Question:
This test image shows how wildly different Safari positions text inside a box vs Firefox (Safari 5.0.5 and Firefox 5.0.1 for Mac OS X 10.6.7). Notice how the "S" for 'sans-serif' is butted up to the top of the box in Firefox and not Safari. The difference seem to vary depending on typeface used, where some are even consistently rendered.
I've read <URL>, but I think that's disproved by my example where sans-serif/helvetica in Firefox always aligns top in the box.
To me it looks like Safari gets it more right than Firefox, i.e. text is generally more around a middle line.
Is there a good way to get them more consistent? My target is only standards-compliant browsers.
- 'vertical-align'- <URL>
My test code: <URL>
'''
<!DOCTYPE html PUBLIC "-//W3C//DTD HTML 4.01//EN" "http://www.w3.org/TR/html4/strict.dtd">
<html>
<head>
<style type="text/css">
body {
font-size: 50px;
line-height: 1em;
}
div {
background: #b5e260;
margin-bottom: 5px;
}
</style>
</head>
<body>
<div style="font-family: sans-serif">Some text @ this box</div>
<div style="font-family: serif">Some text @ this box</div>
<div style="font-family: arial">Some text @ this box</div>
<div style="font-family: helvetica">Some text @ this box</div>
<div style="font-family: courier">Some text @ this box</div>
<div style="font-family: georgia">Some text @ this box</div>
</body>
</html>
'''
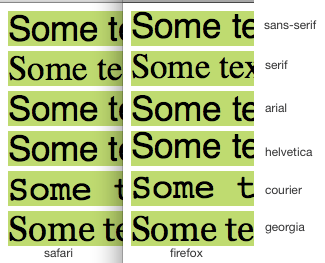
Answer: Unfortunetly, there isn't a solution to this problem. Text rendering is done differently in almost every browser, and even between major browser versions it sometimes changes. In some browsers it is determined by the particular font rendering systems and settings from the OS. There have always been and always will be trade offs for one type of font rendering to another, and every one of those will change with different types of displays on different types of hardware.
Sorry, you'll have to live with non-pixel perfect fonts between browsers until there is a complete monopoly by a single browser, a single OS with no available display setting choices, a single monitor type and size, and a single video card. In other words, it's never going to match pixels perfectly as long as your site supports multiple devices, browsers, displays, etc.
(Kudos for doing your own homework and testing first though. Your question was well researched and thought before asking. I wish we could have given you a better answer after all that work.)